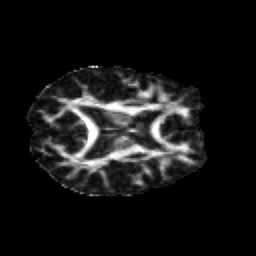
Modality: FA
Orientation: axial
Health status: healthy
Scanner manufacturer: siemens
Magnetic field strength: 3 T
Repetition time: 10.6 s
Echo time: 0.092 s